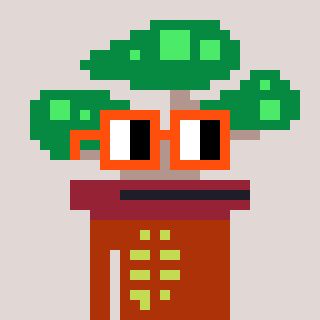
a pixel art character with square orange glasses, a bonsai-shaped head and a hotbrown-colored body on a warm background